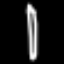
Label: pencil